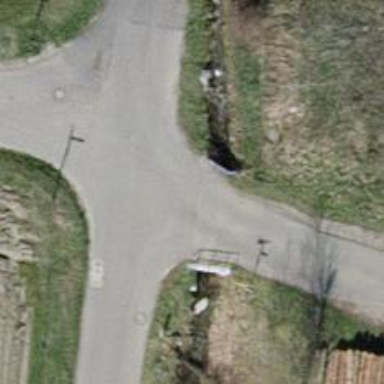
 crossing over bridge with grade1 tracktype."